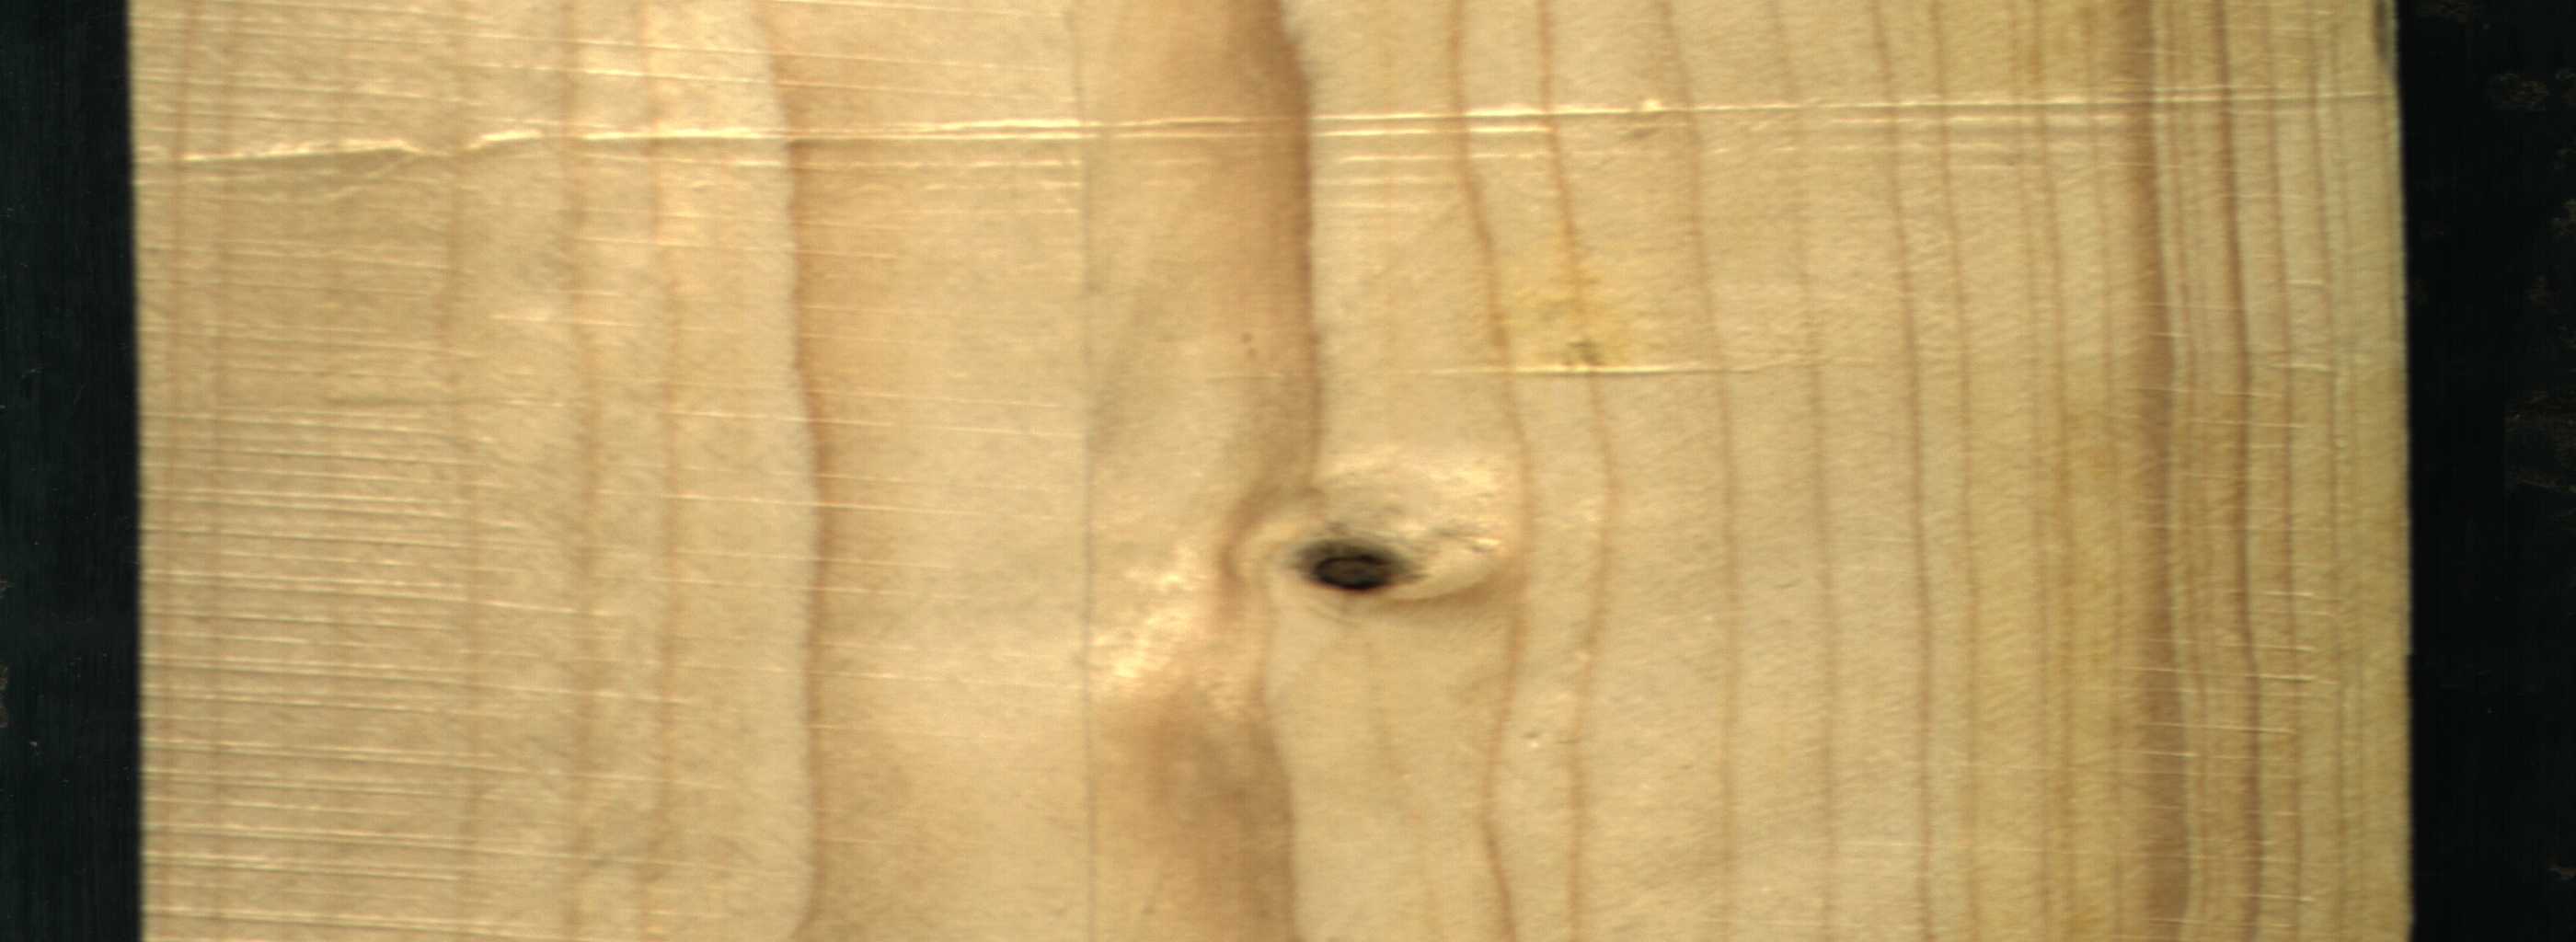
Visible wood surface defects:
Dead_Knot